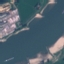
Label: River